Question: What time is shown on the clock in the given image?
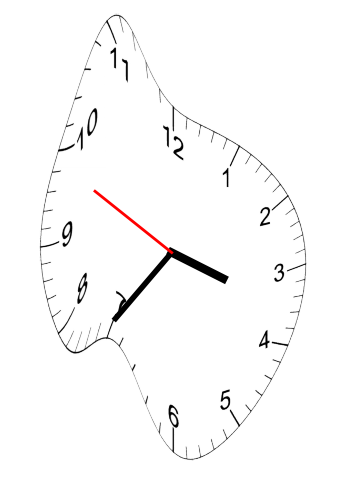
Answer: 03:35:49